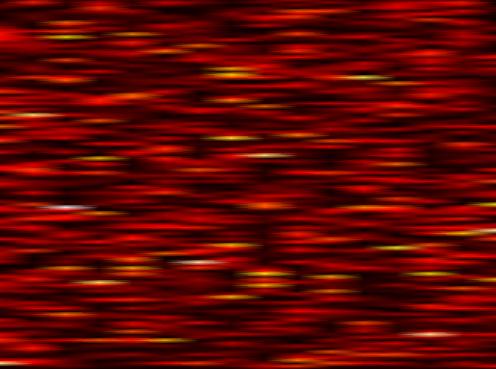
Label: FBMC